Chest X-ray. View position: PA
Patient age: 65
Patient sex: M
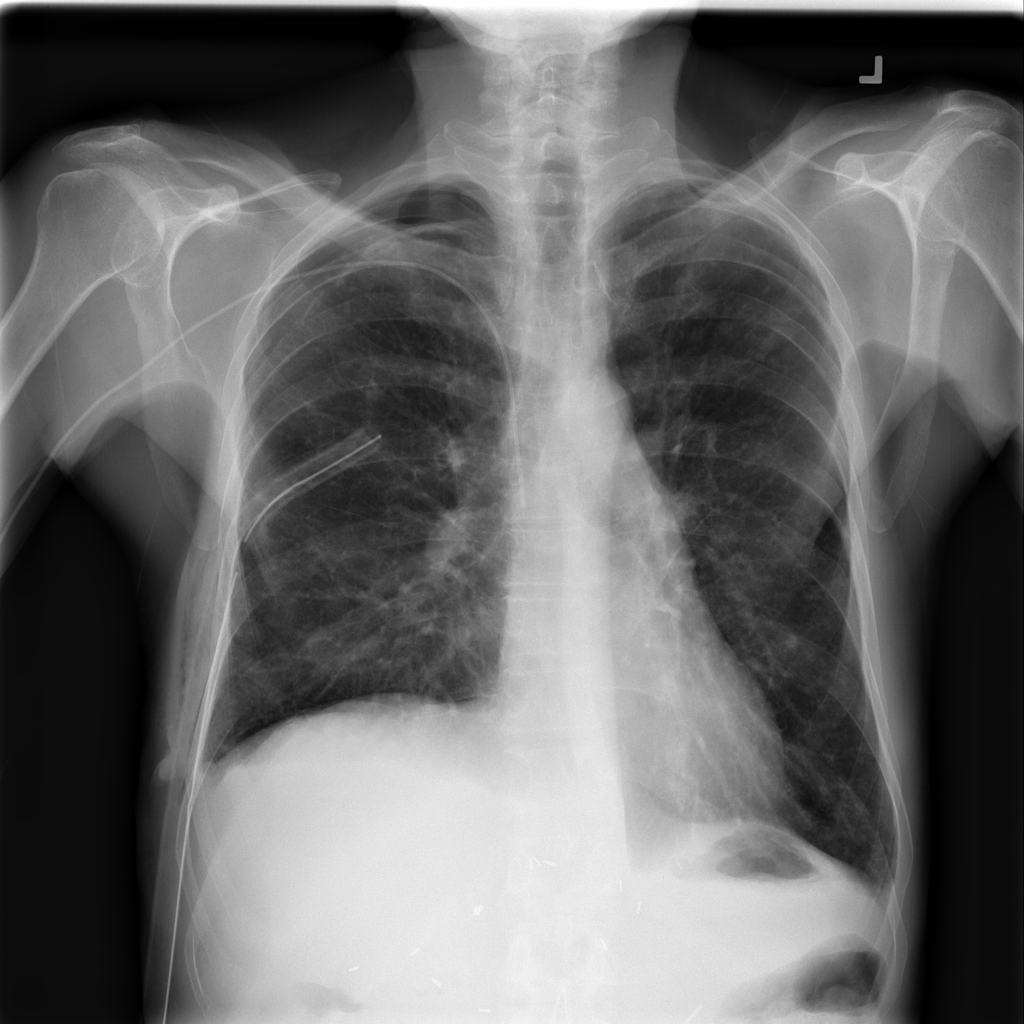
Finding: Pneumothorax